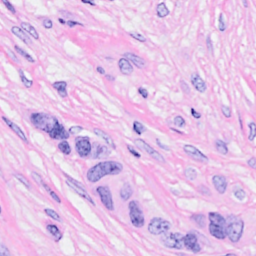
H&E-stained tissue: Breast